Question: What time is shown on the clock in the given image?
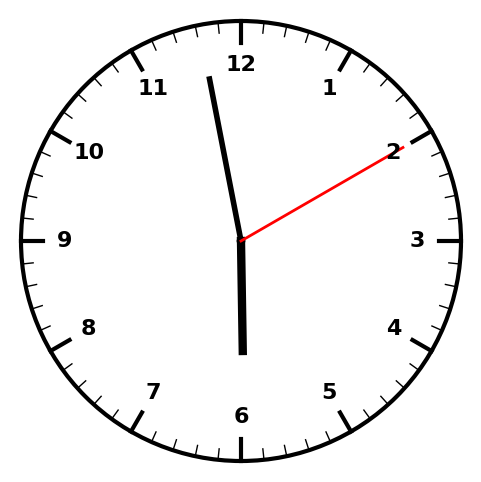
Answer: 05:58:10